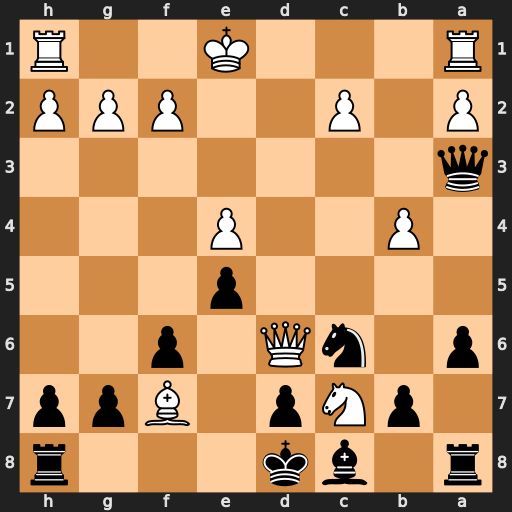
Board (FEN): r1bk3r/1pNp1Bpp/p1nQ1p2/4p3/1P2P3/q7/P1P2PPP/R3K2R
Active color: b
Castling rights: KQ
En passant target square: -
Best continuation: Qc3+ Kf1 Nd4